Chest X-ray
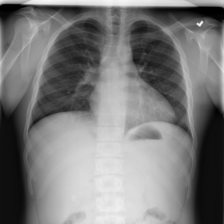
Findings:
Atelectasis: negative
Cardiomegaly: negative
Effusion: negative
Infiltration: positive
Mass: negative
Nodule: negative
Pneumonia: negative
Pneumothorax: negative
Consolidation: negative
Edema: negative
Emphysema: negative
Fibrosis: negative
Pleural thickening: negative
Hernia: negative